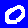
Digit: 0